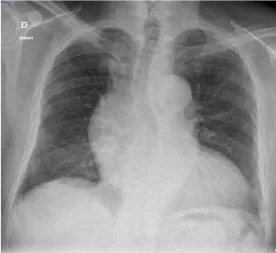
(B) Chest X-ray showing an aortic aneurysm with a widening of the mediastinal silhouette, an enlargement of the aortic knob, and a displacement of the trachea from the midline. CT, computed tomography; CTAAD, chronic type A aortic dissection.
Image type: radiology (x_ray)